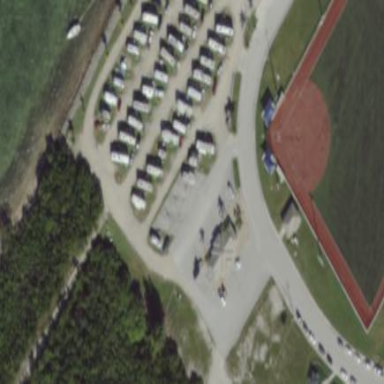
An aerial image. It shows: Camping pitch for tourists.